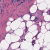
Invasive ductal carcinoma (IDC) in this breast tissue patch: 1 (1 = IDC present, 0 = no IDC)